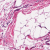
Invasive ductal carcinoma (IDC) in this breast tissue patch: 0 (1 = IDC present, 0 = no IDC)